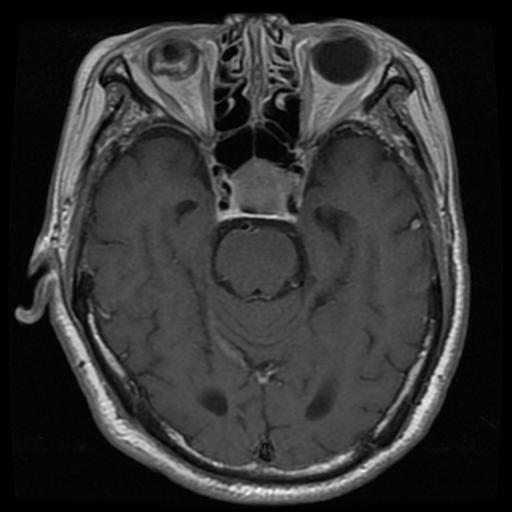
Label: pituitary